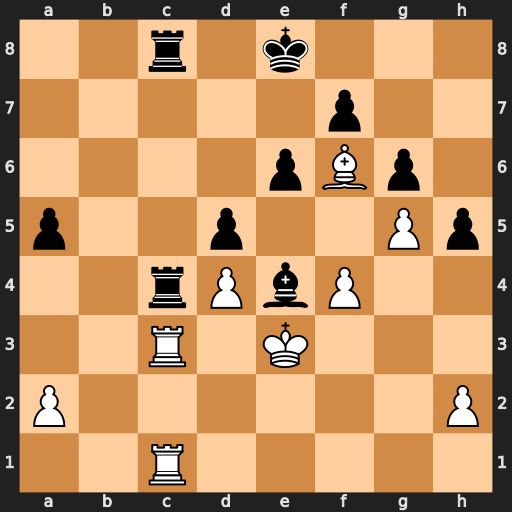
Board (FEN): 2r1k3/5p2/4pBp1/p2p2Pp/2rPbP2/2R1K3/P6P/2R5
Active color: w
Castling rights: -
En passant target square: -
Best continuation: Rxc4 dxc4 Kxe4